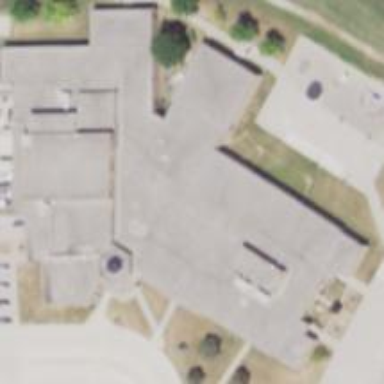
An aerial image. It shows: School building.